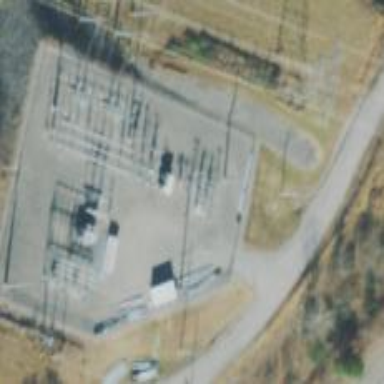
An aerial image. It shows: Power substation.